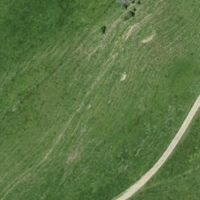
EUNIS habitat code: 25
Species observed at this site:
Sambucus racemosa